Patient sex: M
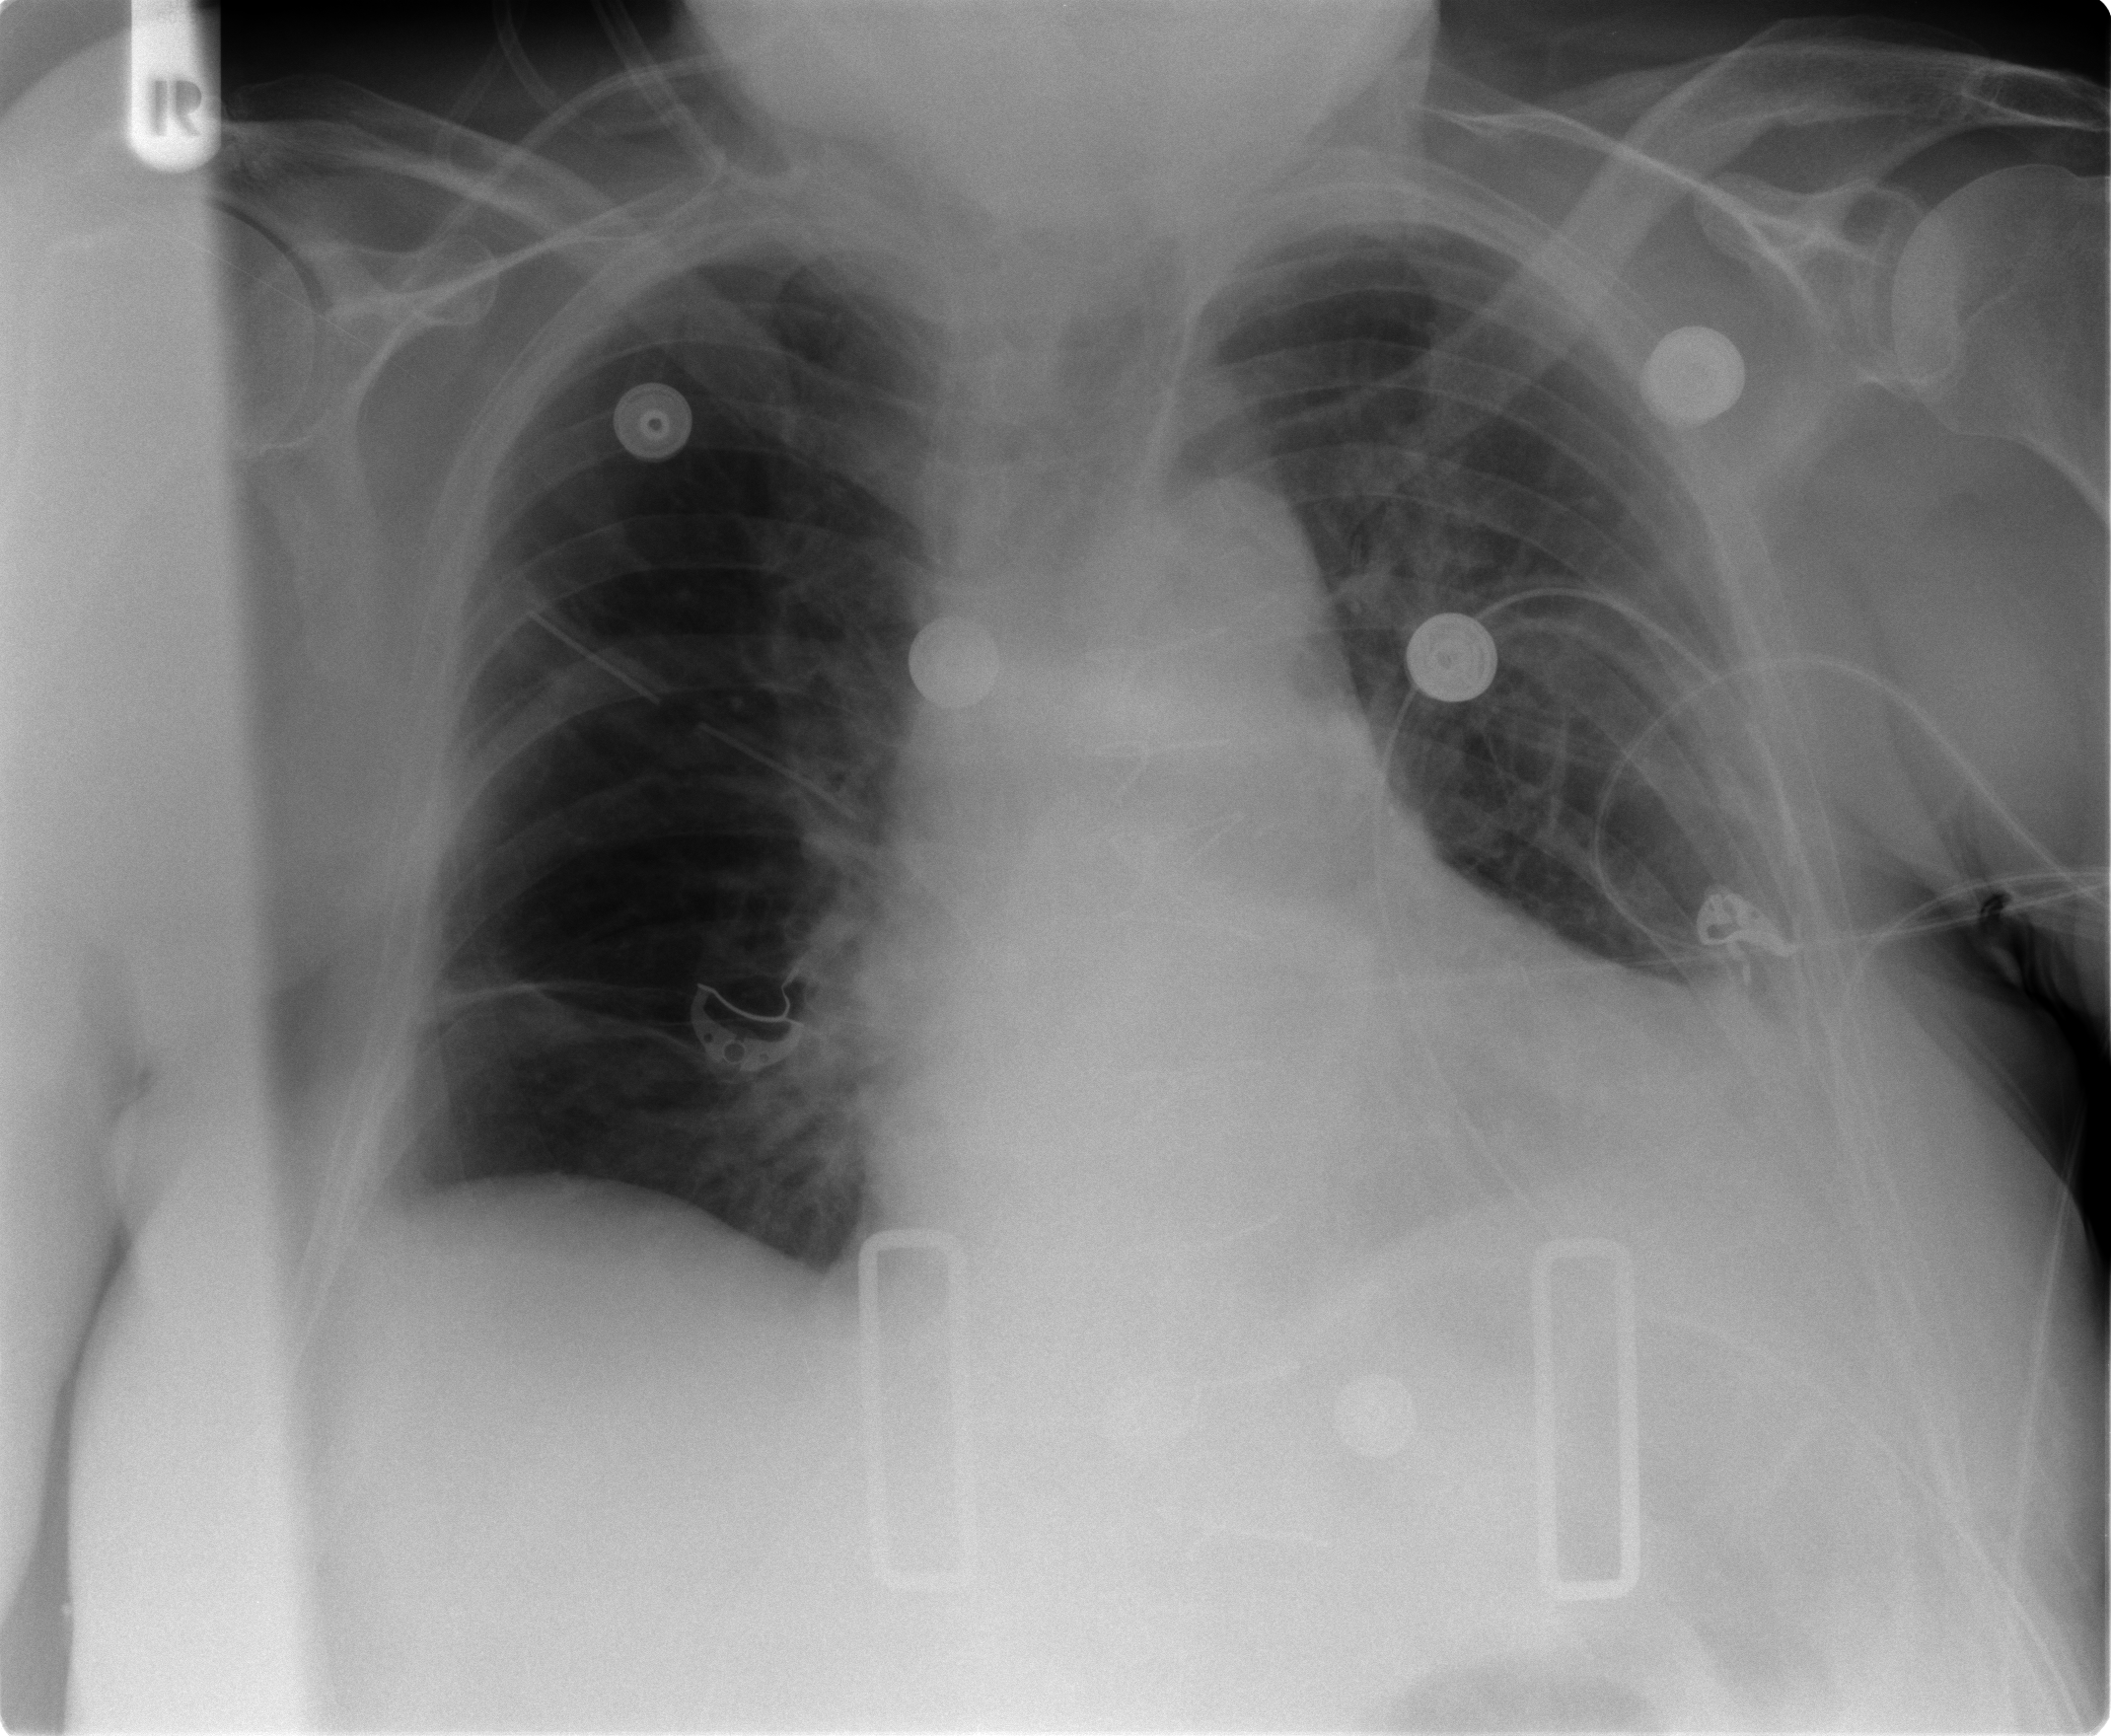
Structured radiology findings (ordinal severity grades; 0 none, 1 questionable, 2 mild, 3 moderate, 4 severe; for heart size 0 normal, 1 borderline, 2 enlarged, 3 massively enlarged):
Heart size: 2
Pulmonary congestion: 2
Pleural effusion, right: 2
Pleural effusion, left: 3
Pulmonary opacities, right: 0
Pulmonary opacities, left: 2
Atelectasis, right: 2
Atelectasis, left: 2